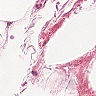
Metastatic tissue present: no